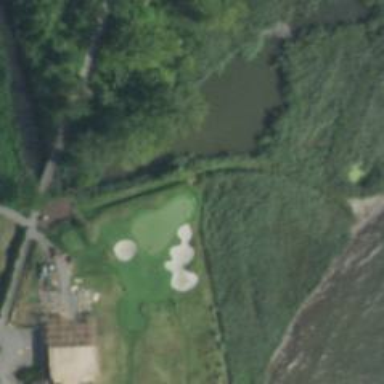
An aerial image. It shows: View of golf hole.